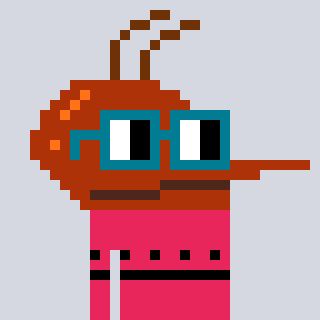
a pixel art character with square dark green glasses, a mosquito-shaped head and a redpinkish-colored body on a cool background